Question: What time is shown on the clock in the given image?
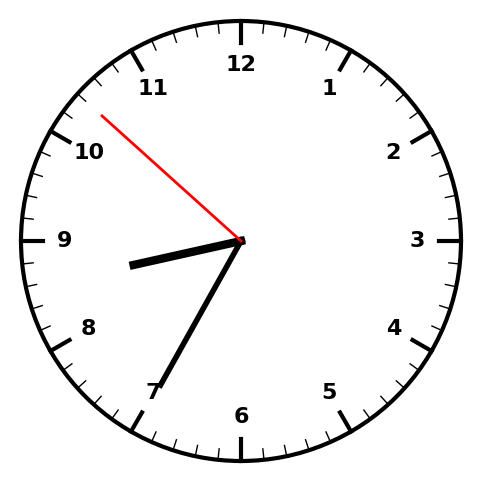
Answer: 08:34:52